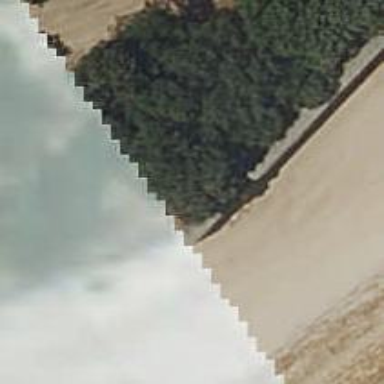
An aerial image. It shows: Wall is shown in the image.